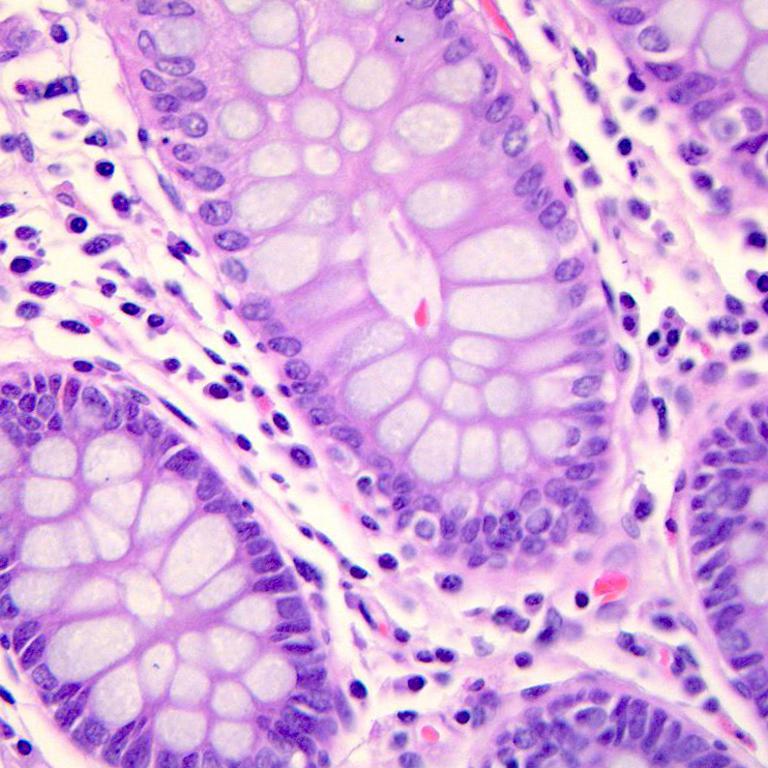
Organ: colon
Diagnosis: benign